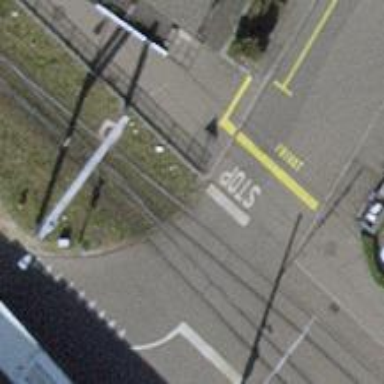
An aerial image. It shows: Tram level crossing on railway.